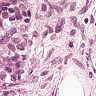
Metastatic tissue present: yes